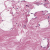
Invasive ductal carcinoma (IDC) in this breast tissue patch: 0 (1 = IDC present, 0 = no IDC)